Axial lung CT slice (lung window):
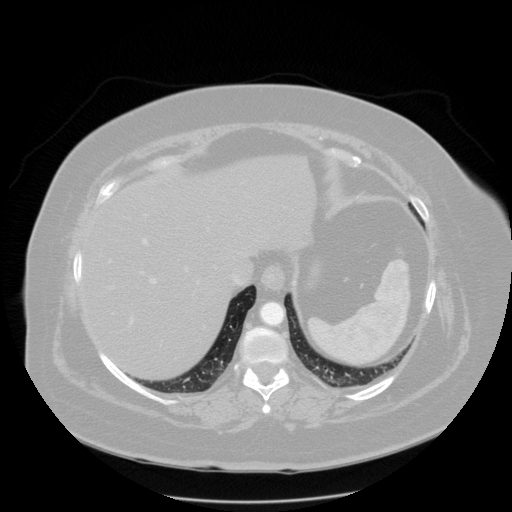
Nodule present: no